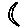
Label: moon